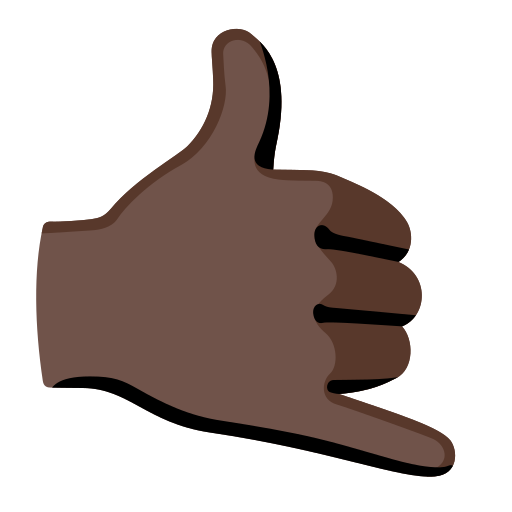
Emoji: 🤙🏿